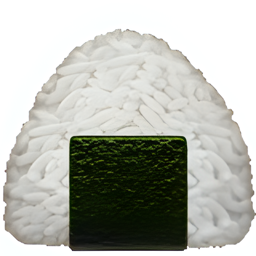
Name: rice ball
Emoji: 🍙
Group: Food & Drink
Sub-group: food-asian